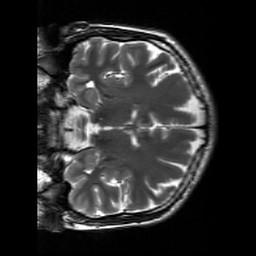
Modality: T2w
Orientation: coronal
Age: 30
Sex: male
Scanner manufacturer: siemens
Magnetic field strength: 3 T
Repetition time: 7 s
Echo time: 0.09 s